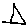
Label: triangle